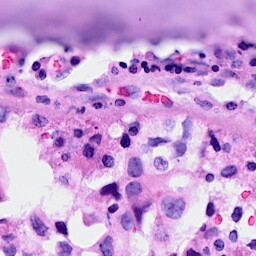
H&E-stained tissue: Breast